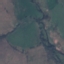
Land use / land cover: HerbaceousVegetation